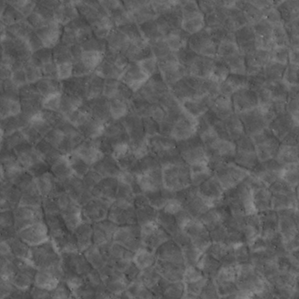
Label: non_frost